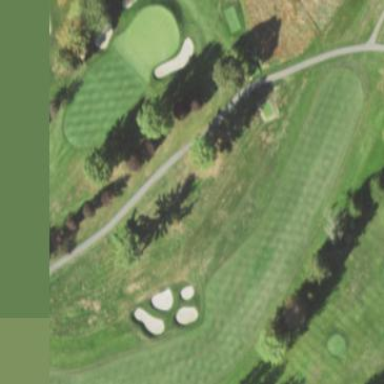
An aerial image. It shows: Golf fairway surrounded by grass.